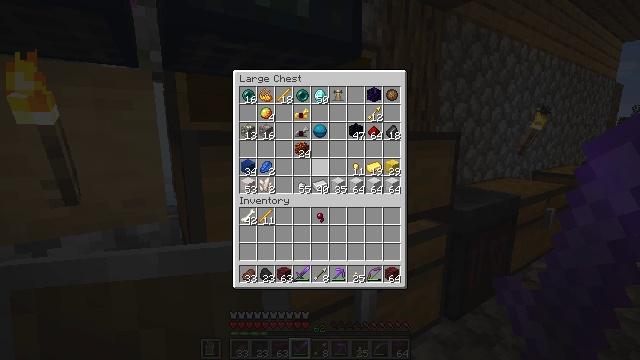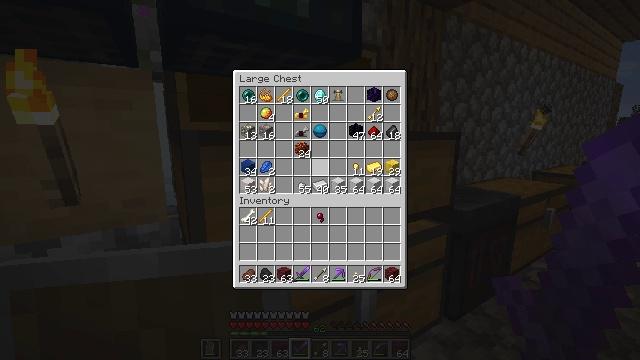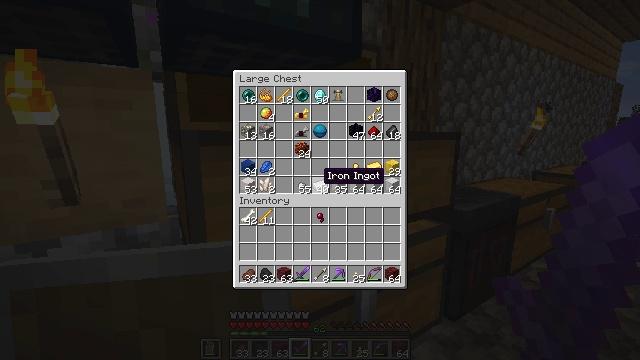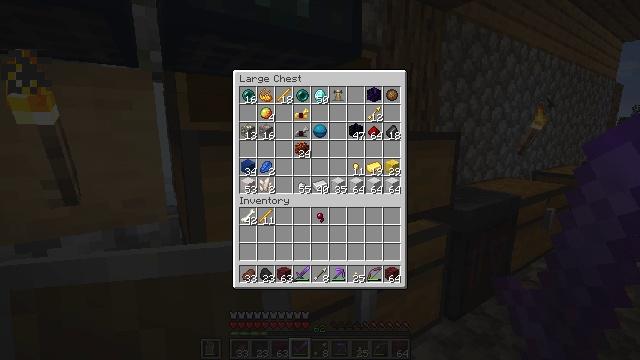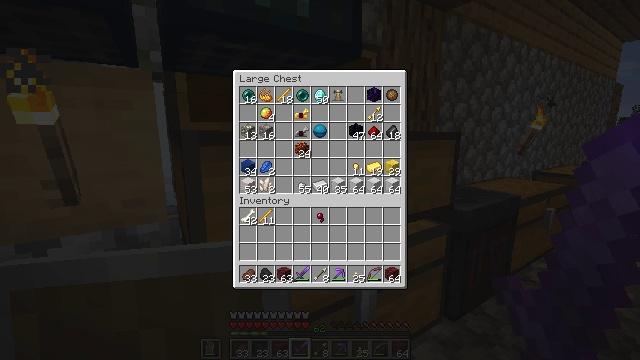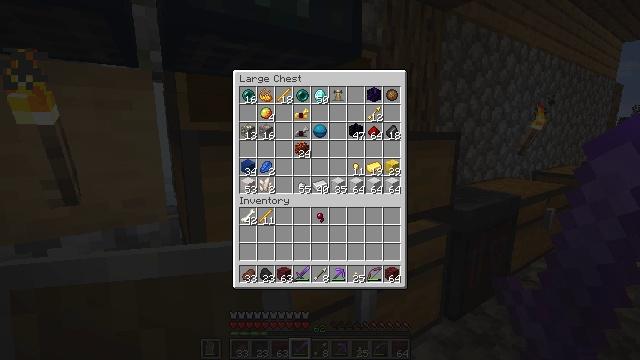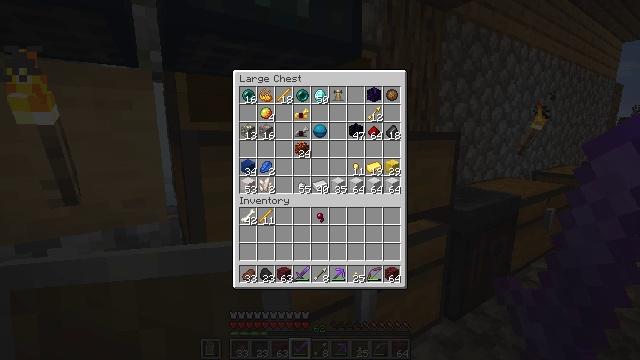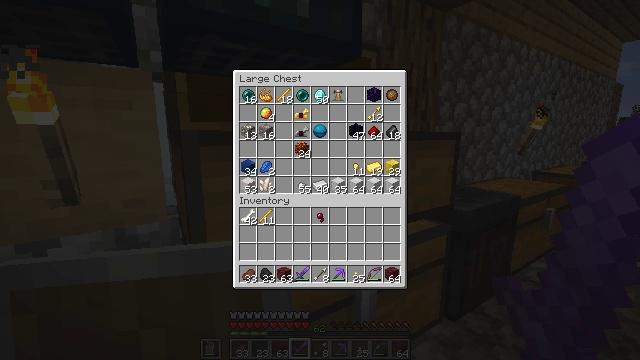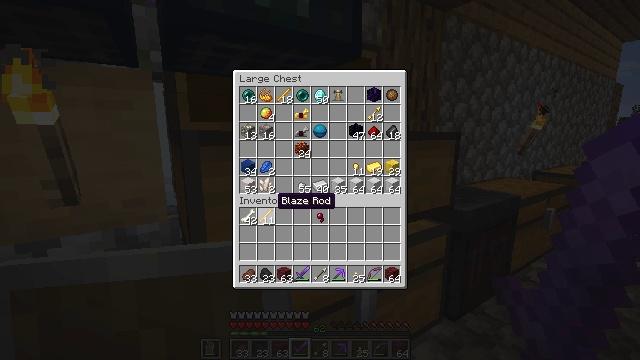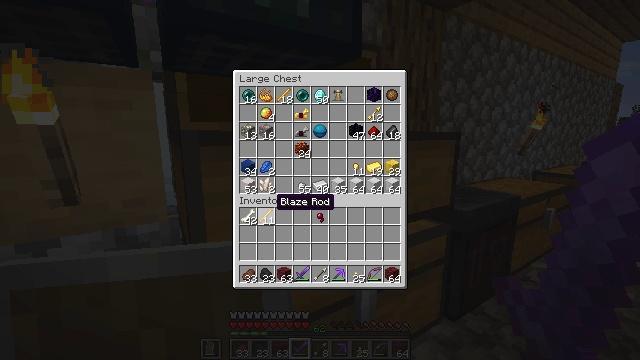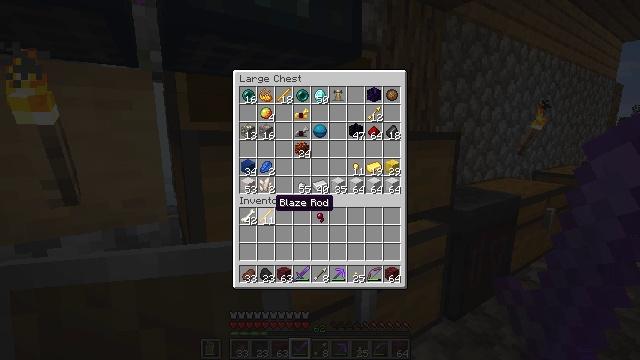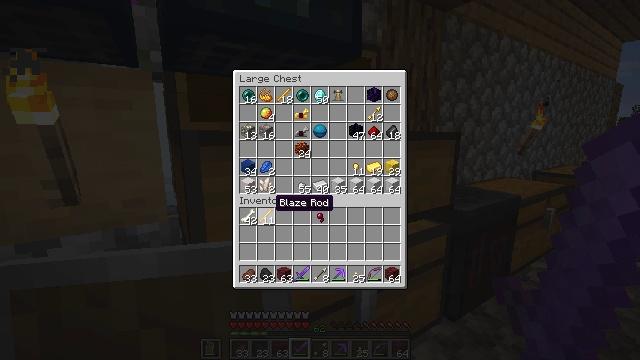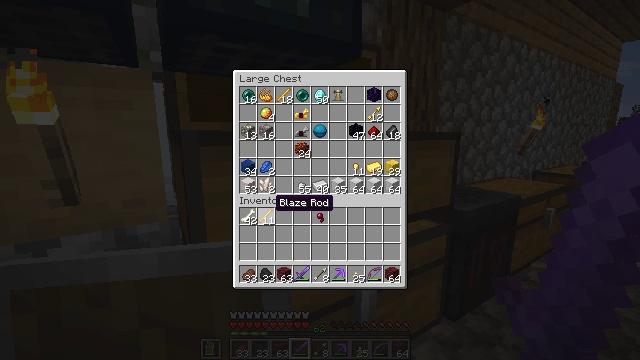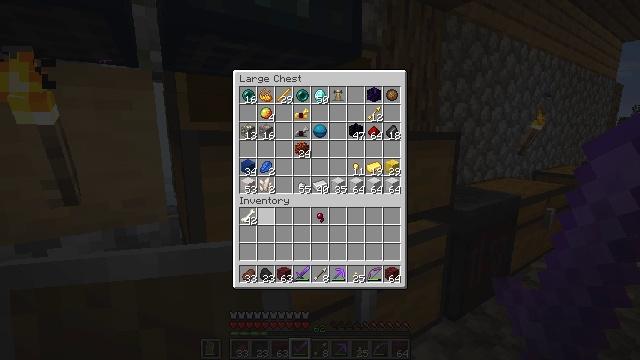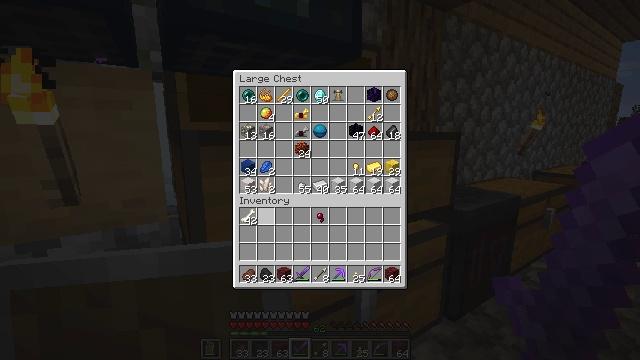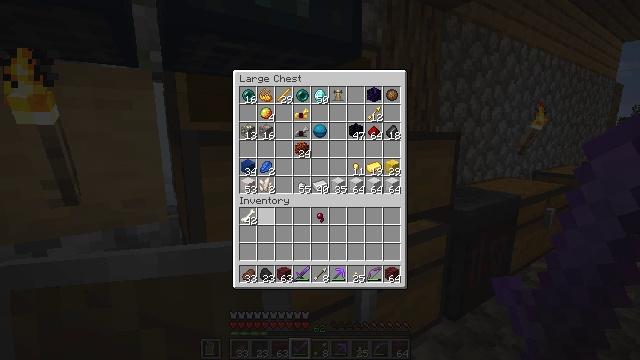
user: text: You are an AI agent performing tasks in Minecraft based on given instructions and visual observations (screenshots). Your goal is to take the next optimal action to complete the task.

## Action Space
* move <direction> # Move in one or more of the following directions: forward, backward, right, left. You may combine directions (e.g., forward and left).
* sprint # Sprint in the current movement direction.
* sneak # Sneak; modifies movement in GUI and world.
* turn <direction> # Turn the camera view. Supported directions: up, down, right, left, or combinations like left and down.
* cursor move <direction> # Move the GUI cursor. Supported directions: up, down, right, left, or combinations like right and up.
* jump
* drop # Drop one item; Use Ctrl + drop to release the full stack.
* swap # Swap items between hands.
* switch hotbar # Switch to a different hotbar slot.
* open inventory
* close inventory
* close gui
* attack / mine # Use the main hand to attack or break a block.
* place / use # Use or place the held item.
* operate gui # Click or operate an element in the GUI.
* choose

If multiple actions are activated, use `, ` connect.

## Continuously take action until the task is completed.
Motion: motion action
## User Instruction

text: Open the crafting table to make an ender eye.
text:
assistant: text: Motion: sneak, turn down
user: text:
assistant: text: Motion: sneak, turn down
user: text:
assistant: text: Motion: sneak, turn down
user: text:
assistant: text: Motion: sneak, turn left
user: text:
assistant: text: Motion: sneak, turn left
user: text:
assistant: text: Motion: sneak, turn left
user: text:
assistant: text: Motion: sneak
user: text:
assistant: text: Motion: sneak, turn left
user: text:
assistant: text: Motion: sneak
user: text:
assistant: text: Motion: sneak
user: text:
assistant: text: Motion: sneak
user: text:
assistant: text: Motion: sneak
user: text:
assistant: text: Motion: sneak, use / place
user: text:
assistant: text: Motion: sneak, use / place
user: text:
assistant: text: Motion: sneak, use / place
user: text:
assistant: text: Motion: sneak
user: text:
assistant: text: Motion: sneak
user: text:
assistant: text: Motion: sneak
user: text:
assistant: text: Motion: sneak
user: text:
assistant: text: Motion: sneak
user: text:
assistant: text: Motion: sneak
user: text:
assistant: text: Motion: sneak
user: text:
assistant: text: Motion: close inventory
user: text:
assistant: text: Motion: close inventory
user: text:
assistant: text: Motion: close inventory
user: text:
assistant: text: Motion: turn down
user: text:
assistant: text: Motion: turn left and down
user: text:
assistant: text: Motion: turn left and down
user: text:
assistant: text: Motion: turn left and down
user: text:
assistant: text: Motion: turn left and down